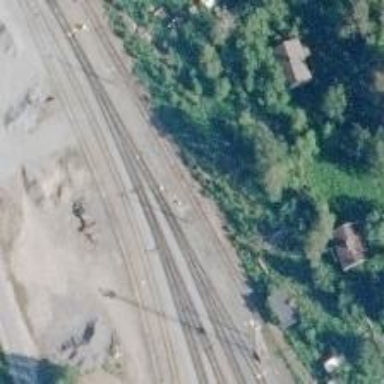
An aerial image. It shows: Railway track of B1 class.